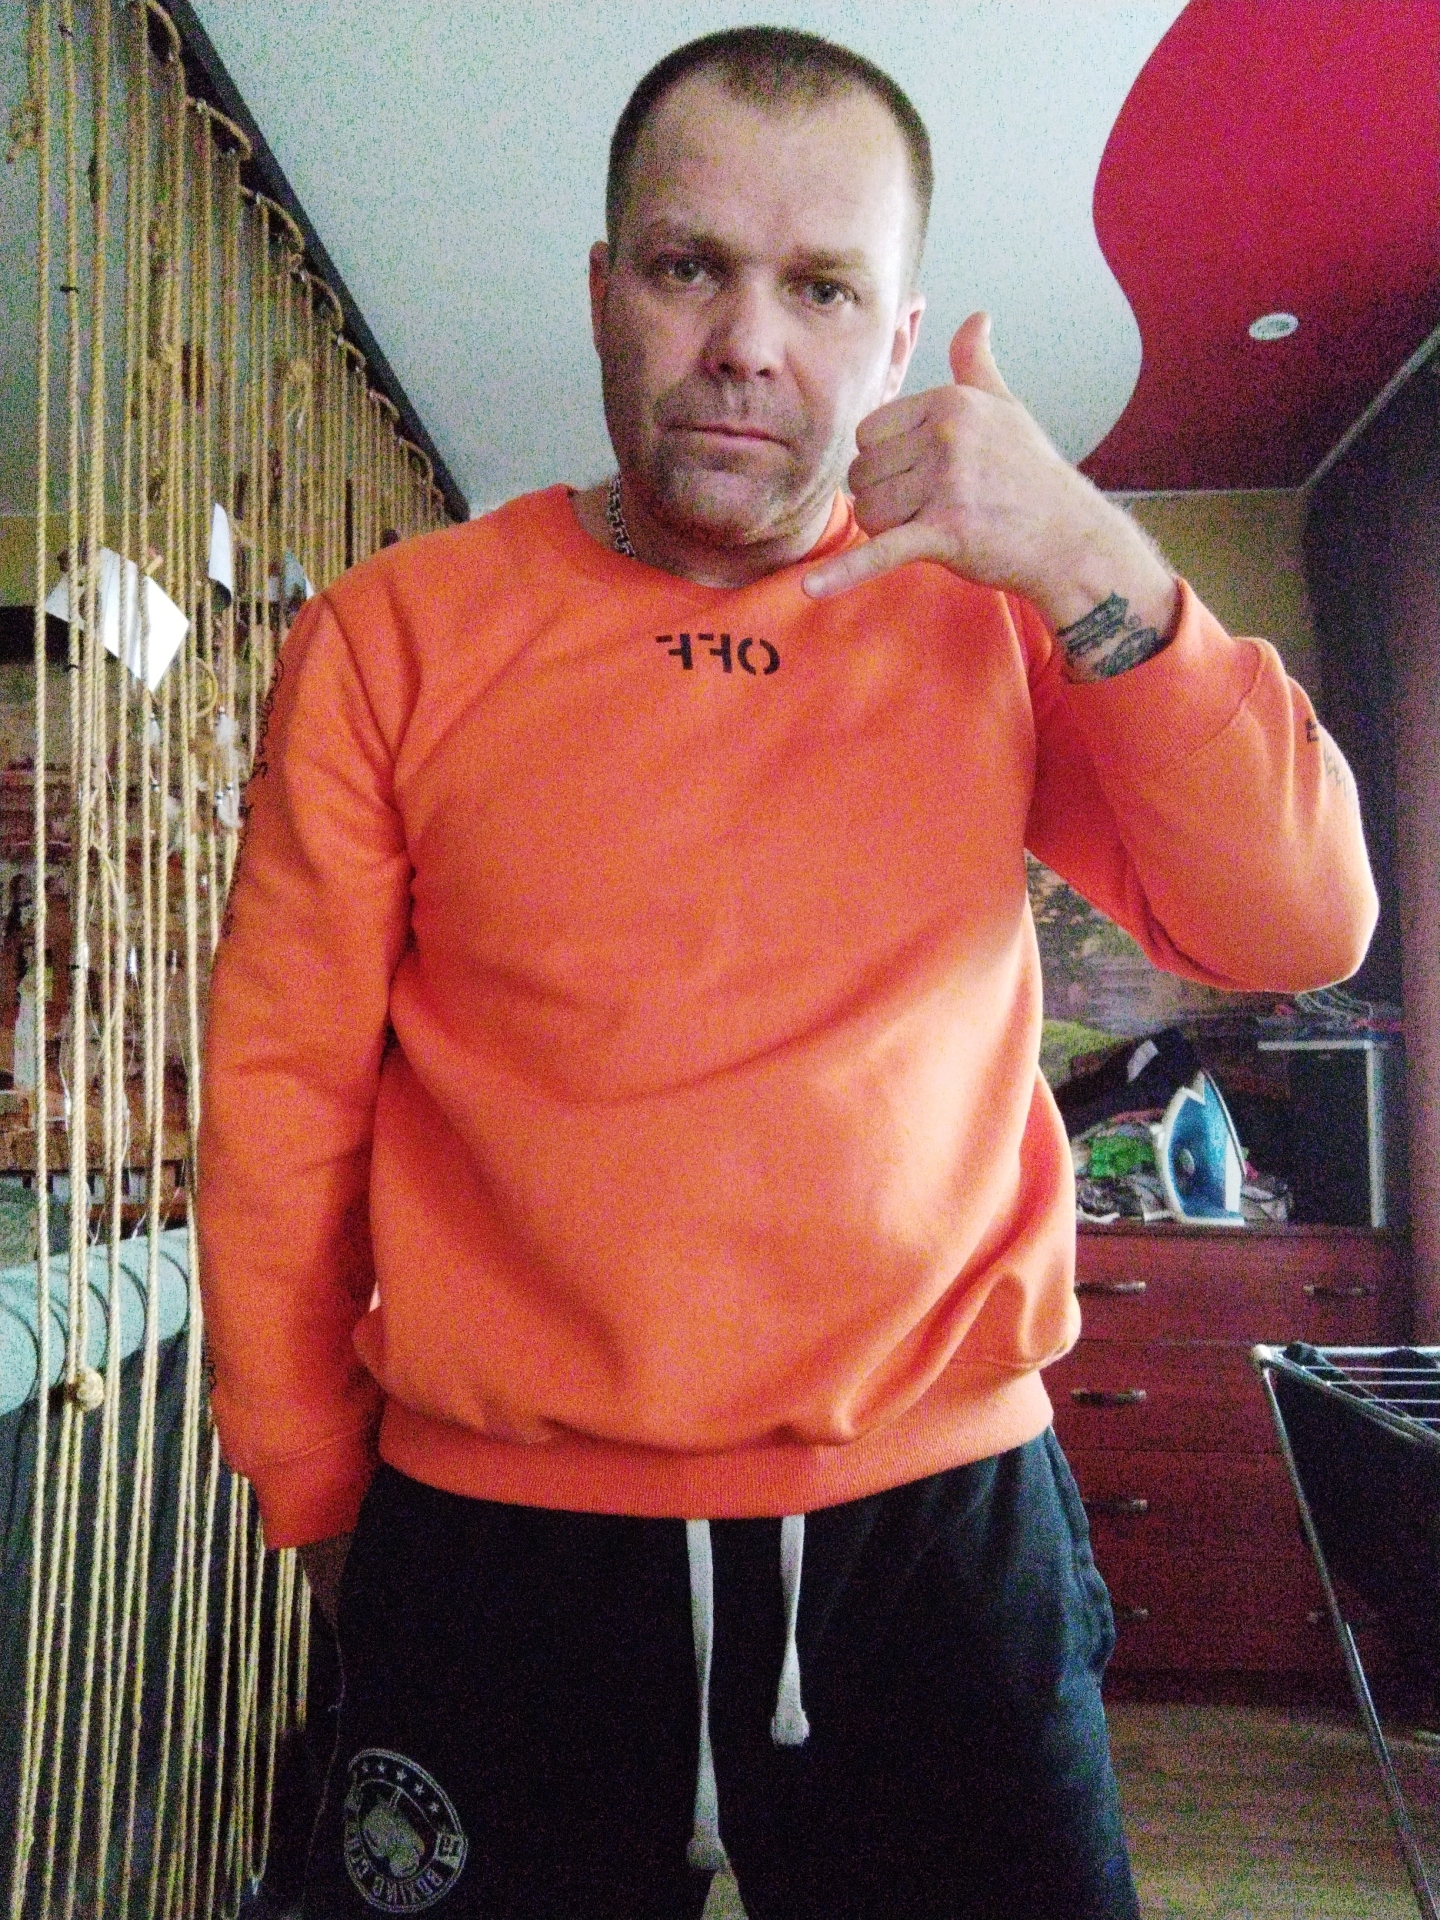
Label: noise